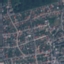
Land use / land cover: Residential